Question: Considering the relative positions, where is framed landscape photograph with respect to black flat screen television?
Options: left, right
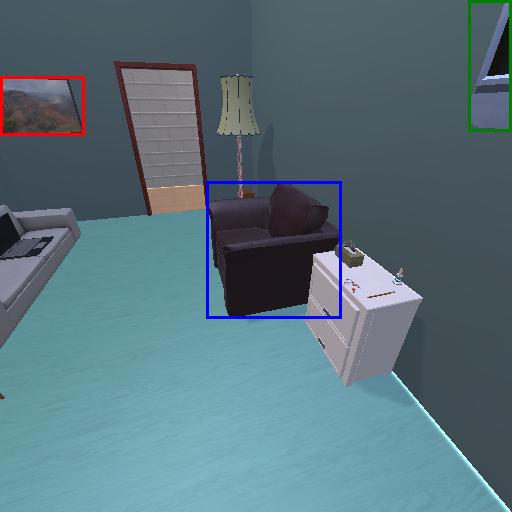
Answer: left